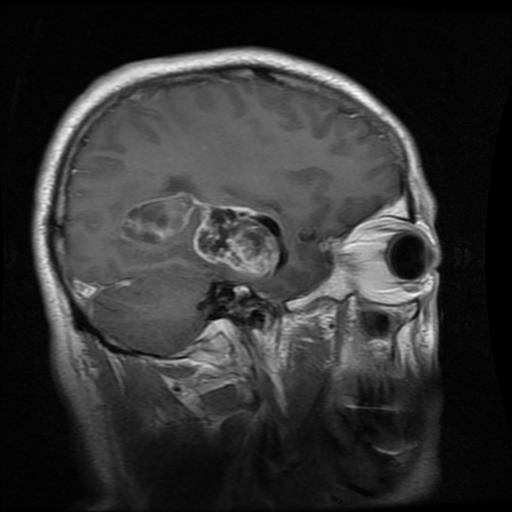
Label: glioma